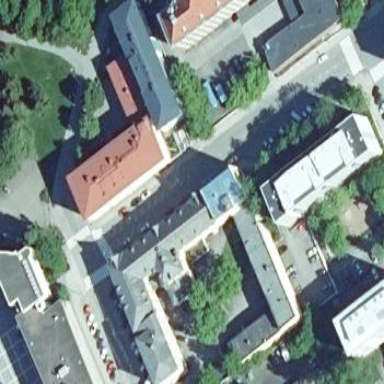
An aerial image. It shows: Street-side parking area with asphalt surface.